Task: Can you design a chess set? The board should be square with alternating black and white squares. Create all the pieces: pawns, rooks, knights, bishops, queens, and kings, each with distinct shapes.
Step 3636:
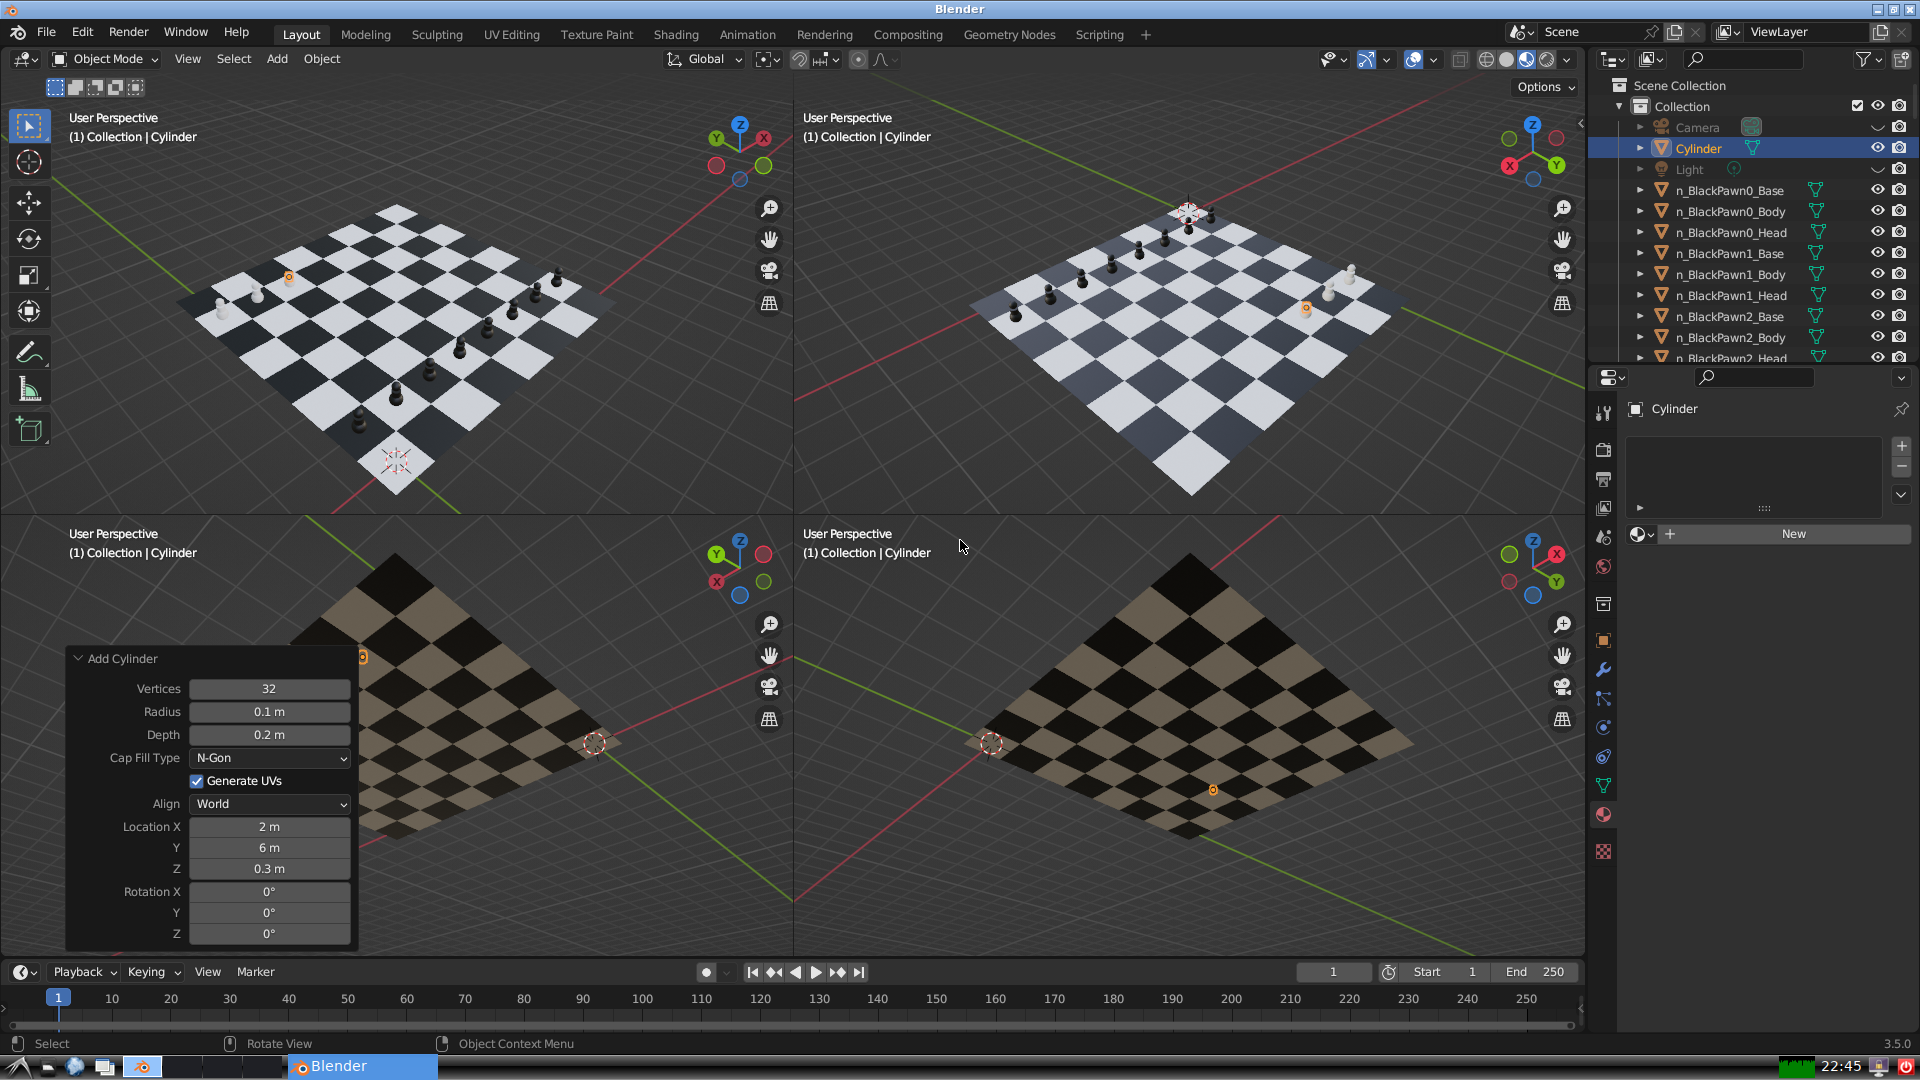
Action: {"key_press": ['Ctrl, Home']}